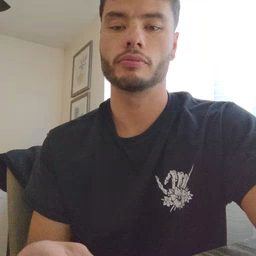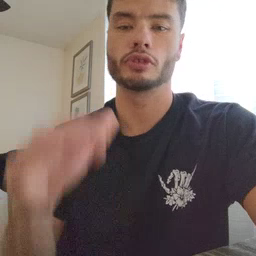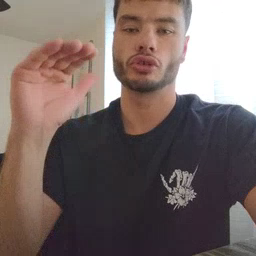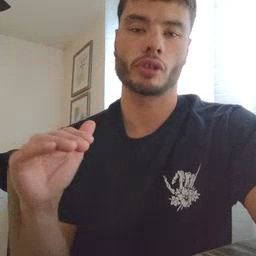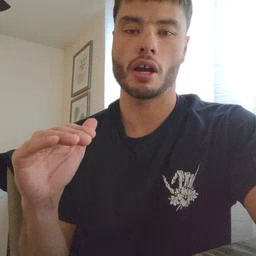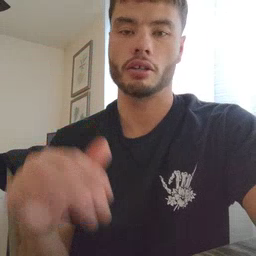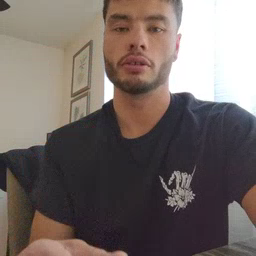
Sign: child